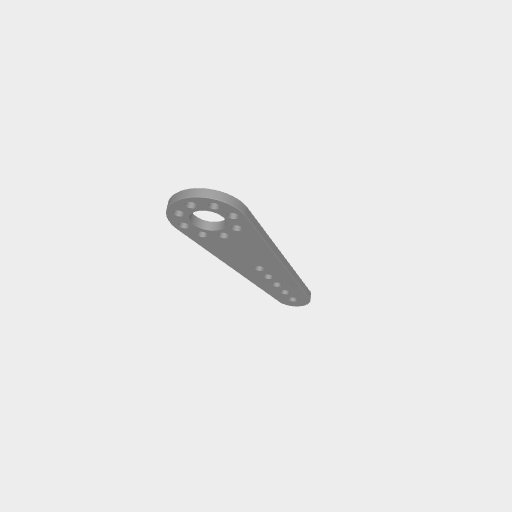
Part: HubMountControlArm